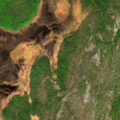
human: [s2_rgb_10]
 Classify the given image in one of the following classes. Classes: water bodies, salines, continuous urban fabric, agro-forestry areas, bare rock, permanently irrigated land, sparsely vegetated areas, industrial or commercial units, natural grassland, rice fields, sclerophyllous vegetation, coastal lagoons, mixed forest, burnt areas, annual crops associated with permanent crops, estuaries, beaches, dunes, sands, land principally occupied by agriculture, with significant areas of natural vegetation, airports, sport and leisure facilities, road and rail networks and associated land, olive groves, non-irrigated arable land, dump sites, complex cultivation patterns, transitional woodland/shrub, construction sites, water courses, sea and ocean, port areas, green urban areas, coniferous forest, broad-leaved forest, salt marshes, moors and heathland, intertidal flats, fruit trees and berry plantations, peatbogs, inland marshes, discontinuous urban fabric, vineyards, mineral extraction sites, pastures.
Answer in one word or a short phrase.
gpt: coniferous forest, mixed forest, transitional woodland/shrub, peatbogs